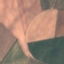
Land use / land cover: AnnualCrop